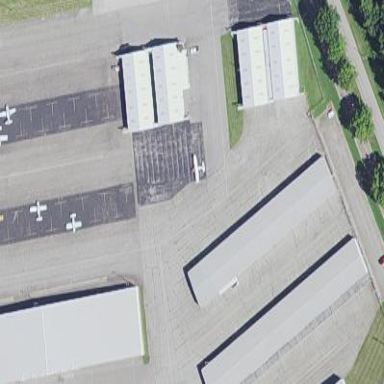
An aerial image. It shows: Hangar located at airport.